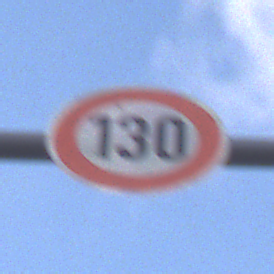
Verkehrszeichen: Geschwindigkeit130
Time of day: MorningAfternoon
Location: Outdoor (Nature)
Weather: PartlyCloudy
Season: NotSpecified
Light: Natural